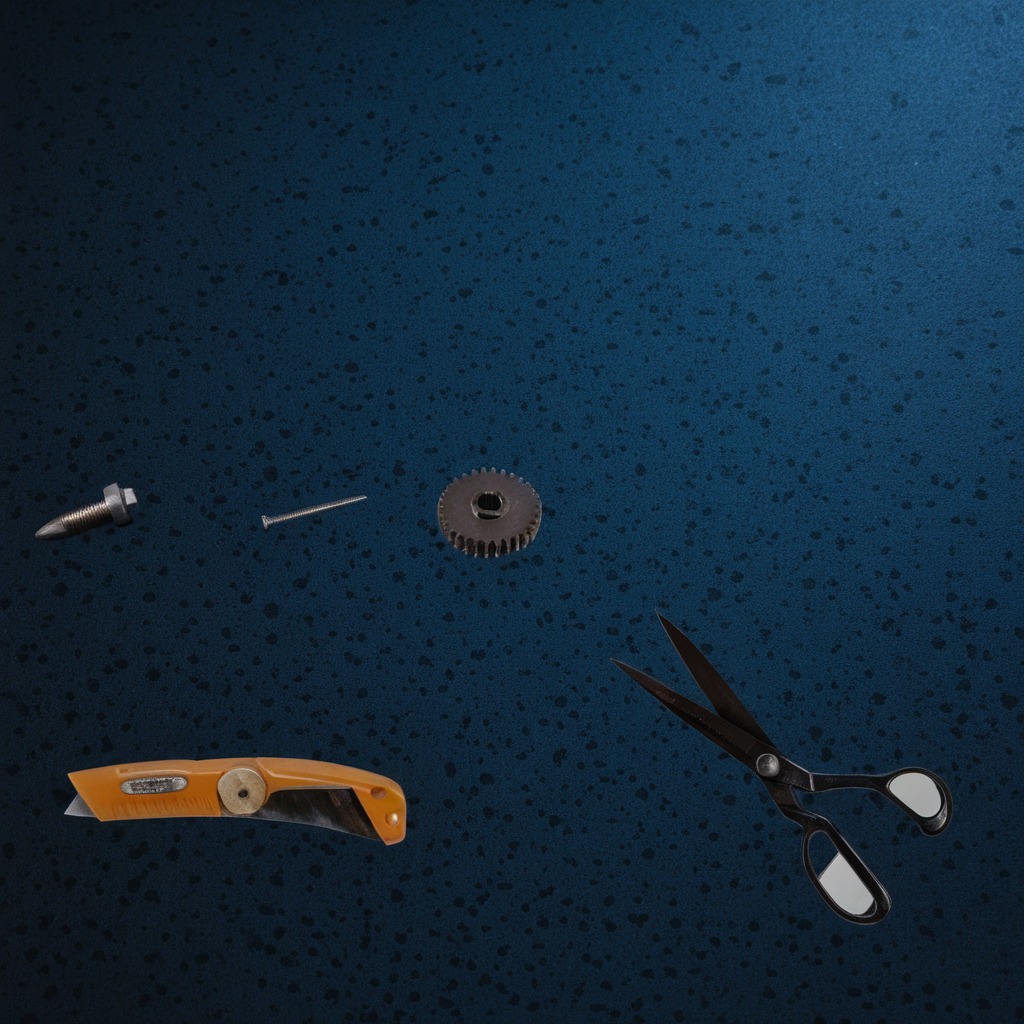
A steel gear with teeth, a utility knife, a metal machine screw, an iron nail, and a pair of scissors are lying on a clean granite tabletop inside a workshop at night.